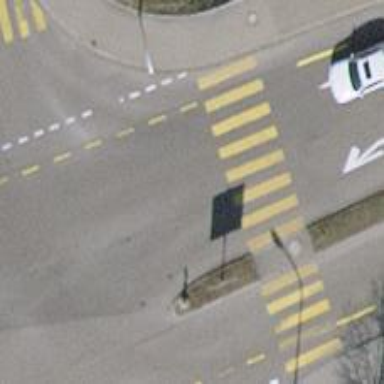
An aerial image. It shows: Secondary road with separate asphalt sidewalk.